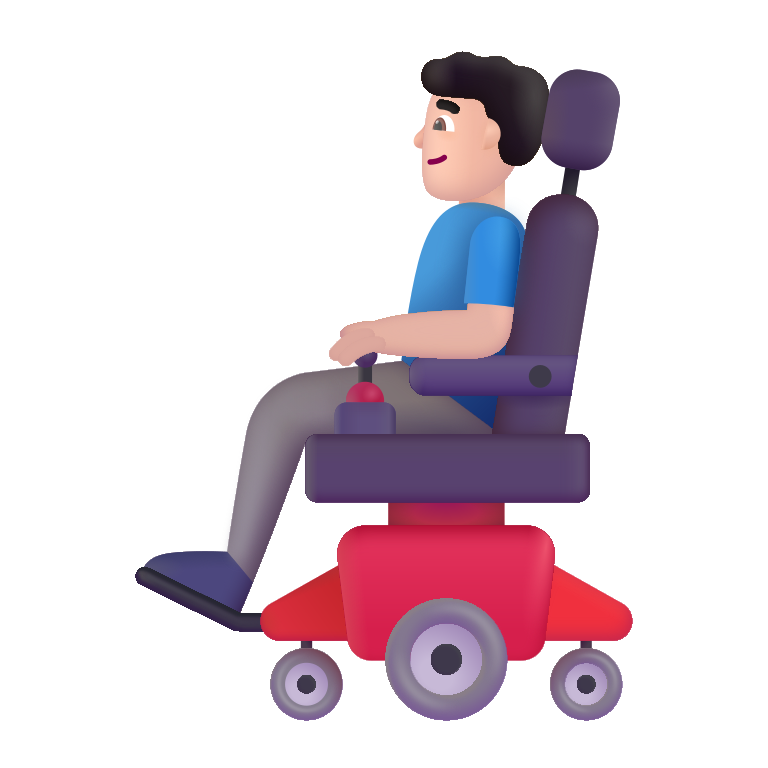
man in motorized wheelchair color light